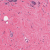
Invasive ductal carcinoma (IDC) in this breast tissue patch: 1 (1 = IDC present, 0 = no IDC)